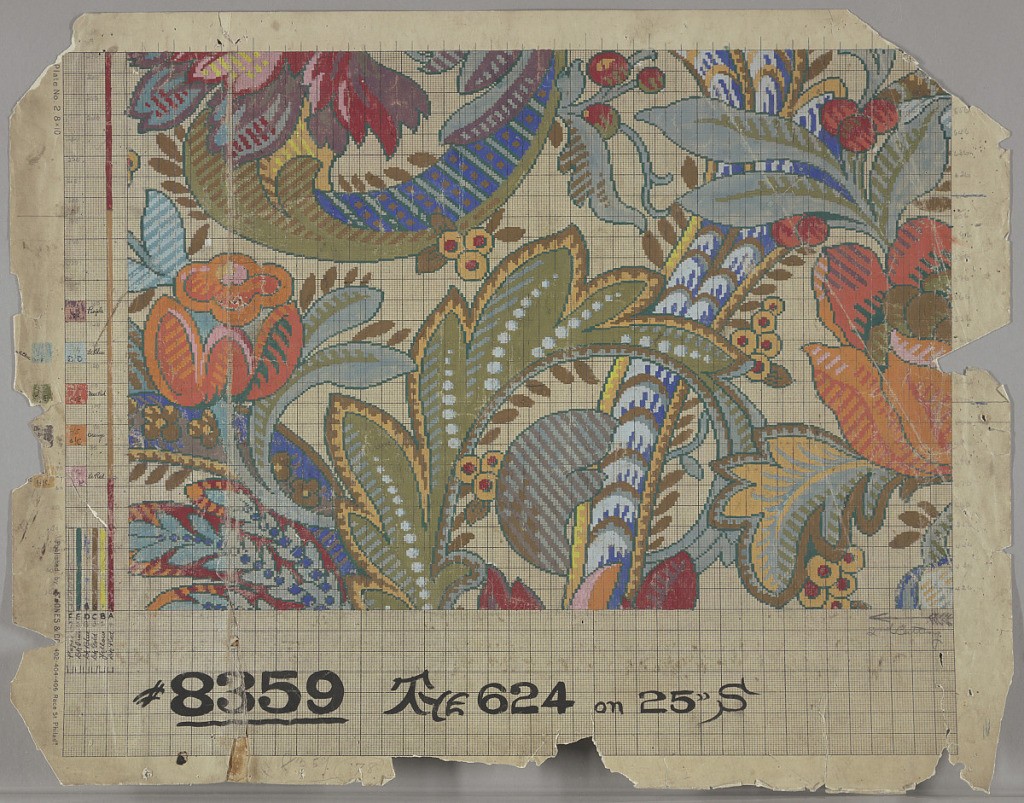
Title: Mise-en-Carte for Textile, No. 8359
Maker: Robert M. Davidson
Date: January 24, 1918
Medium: Brush and gouache, graphite on pre-printed graph paper
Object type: Drawing
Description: Floral design of tulips, berries and stylized leaves.